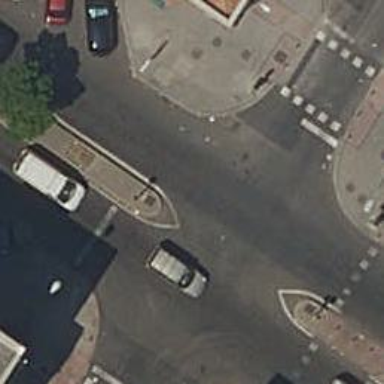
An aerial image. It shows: Road with traffic signals.